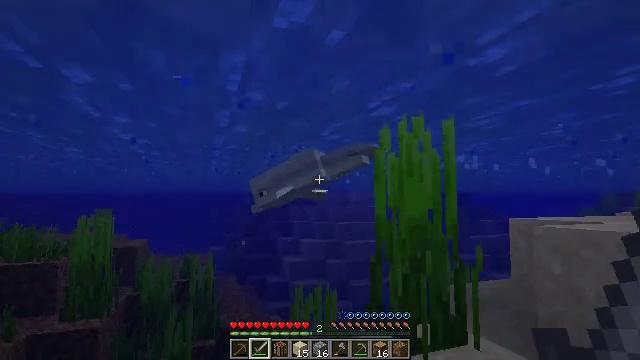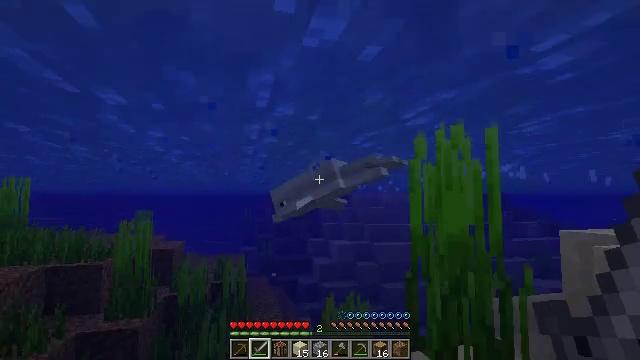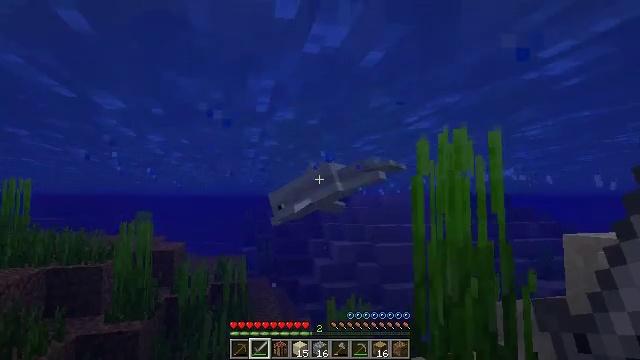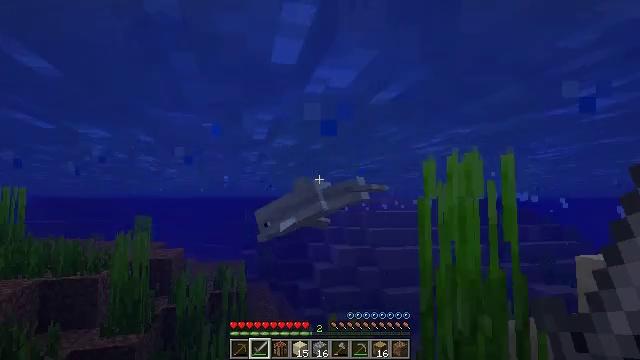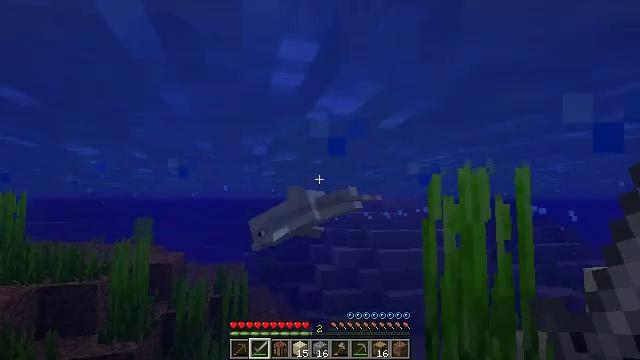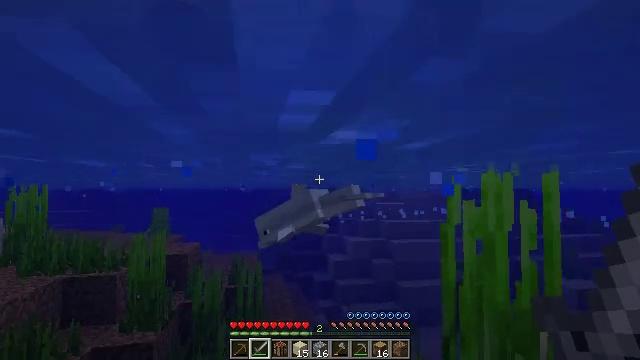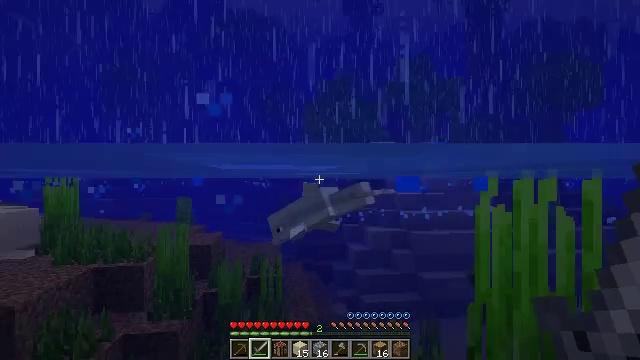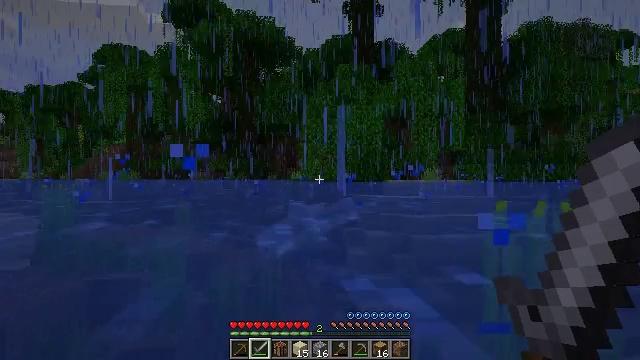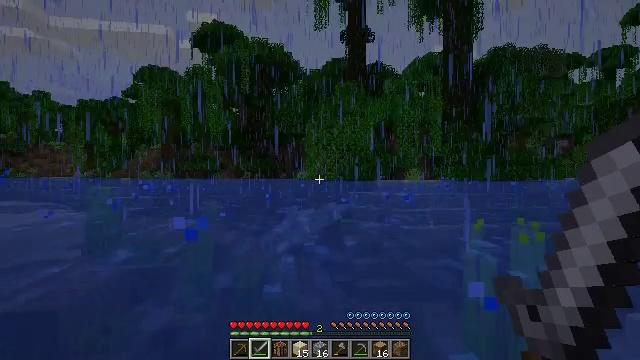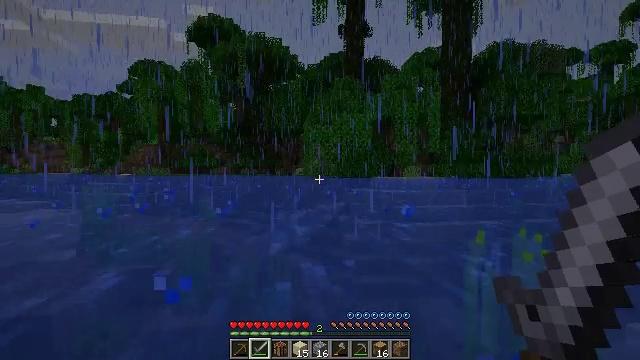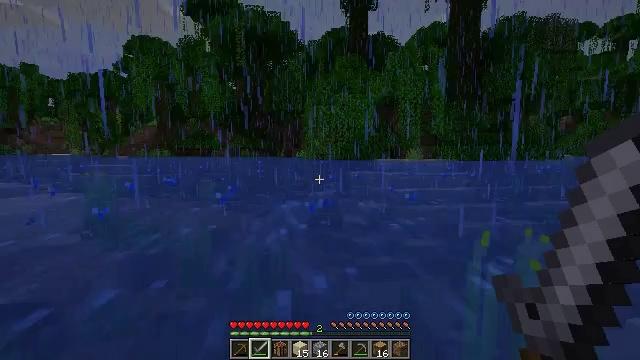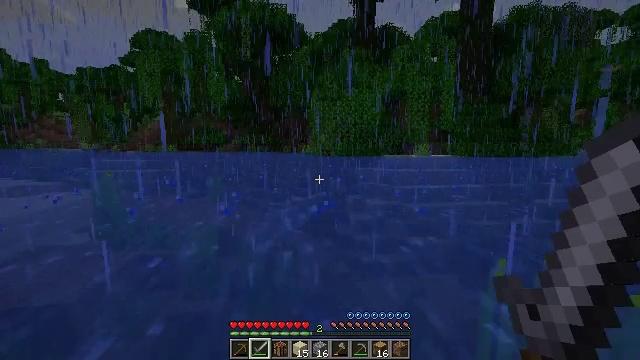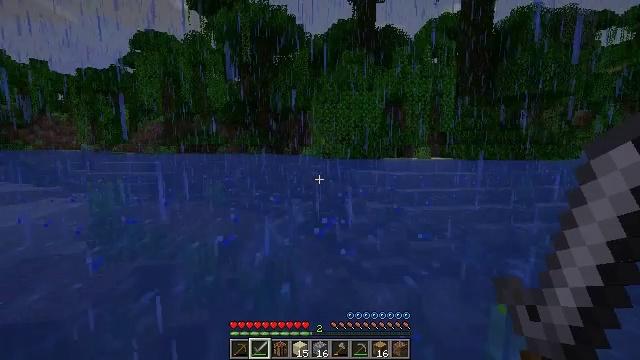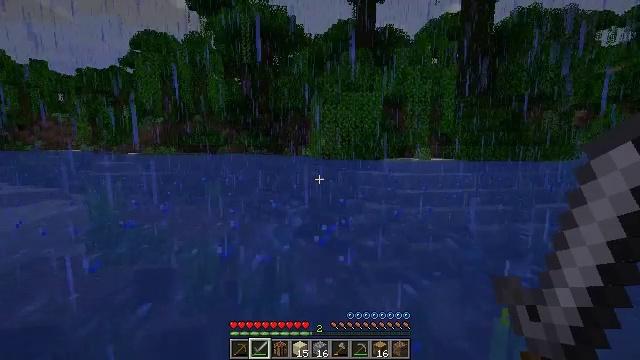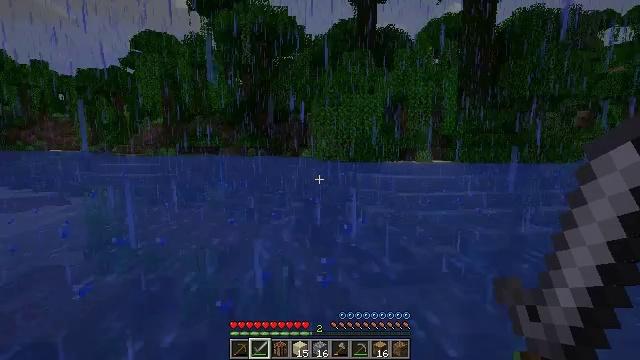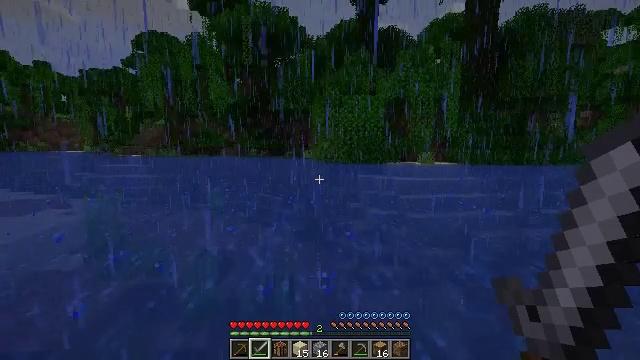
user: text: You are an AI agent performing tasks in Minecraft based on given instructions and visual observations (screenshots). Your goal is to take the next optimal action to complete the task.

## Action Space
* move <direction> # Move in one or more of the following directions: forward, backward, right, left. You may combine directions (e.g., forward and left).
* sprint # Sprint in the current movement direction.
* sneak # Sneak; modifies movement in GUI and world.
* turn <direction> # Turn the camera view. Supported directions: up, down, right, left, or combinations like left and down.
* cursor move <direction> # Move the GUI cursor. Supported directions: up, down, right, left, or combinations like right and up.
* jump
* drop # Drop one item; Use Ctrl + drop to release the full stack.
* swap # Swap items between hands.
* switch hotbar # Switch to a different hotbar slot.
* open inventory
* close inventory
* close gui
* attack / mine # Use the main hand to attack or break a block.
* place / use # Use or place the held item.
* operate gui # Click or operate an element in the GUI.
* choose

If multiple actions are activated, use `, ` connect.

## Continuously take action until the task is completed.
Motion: motion action
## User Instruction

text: Attack the underwater area to get tall seagrass.
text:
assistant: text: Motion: move forward, turn left, jump
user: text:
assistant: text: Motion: move forward, jump
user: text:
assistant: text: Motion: move forward, jump
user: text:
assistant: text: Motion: move forward, jump
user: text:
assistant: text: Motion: move forward, turn left and down, jump
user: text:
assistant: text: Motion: move forward, turn left and down, jump
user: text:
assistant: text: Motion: move forward, jump
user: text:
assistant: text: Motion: move forward, jump
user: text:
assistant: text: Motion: move forward, turn down, jump
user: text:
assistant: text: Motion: move forward, turn down, jump
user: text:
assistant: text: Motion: move forward, turn left and down, jump
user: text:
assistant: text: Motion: move forward, jump
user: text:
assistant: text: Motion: move forward, jump
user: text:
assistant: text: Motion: move forward
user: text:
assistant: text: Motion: move forward
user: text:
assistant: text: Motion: move forward
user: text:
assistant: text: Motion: move forward
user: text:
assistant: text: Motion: move forward
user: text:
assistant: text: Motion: move forward
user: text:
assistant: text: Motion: move forward, turn left and down
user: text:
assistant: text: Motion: move forward, turn left and down
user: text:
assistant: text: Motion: move forward, turn down
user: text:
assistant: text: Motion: move forward, turn left and down
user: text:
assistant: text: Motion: move forward, turn left and down
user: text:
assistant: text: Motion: move forward, turn left and down
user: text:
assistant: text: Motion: move forward, turn left
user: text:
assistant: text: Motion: move forward
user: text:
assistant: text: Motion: move forward
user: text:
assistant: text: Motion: move forward, turn left
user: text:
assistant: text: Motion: move forward, turn left